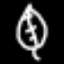
Label: leaf